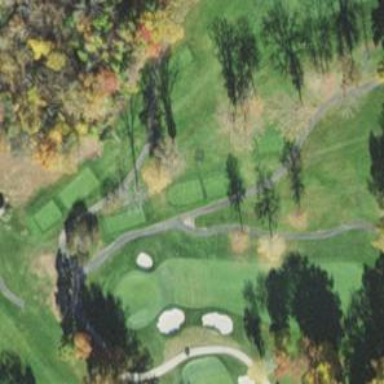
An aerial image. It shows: Pathway for golfing.